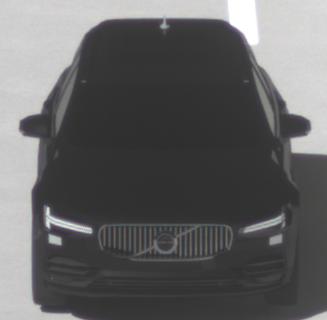
Make: Volvo
Model: V90
Detailed model: -
Model produced from: 2016
Model produced until: 2020
Doors: 5
Color: black
Road condition: dry road
Daytime: morning or afternoon
Contrast: high contrast